Field crop: maize
Growth stage: 2
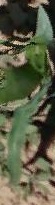
Species: maize